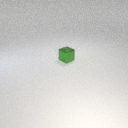
small green metal cube